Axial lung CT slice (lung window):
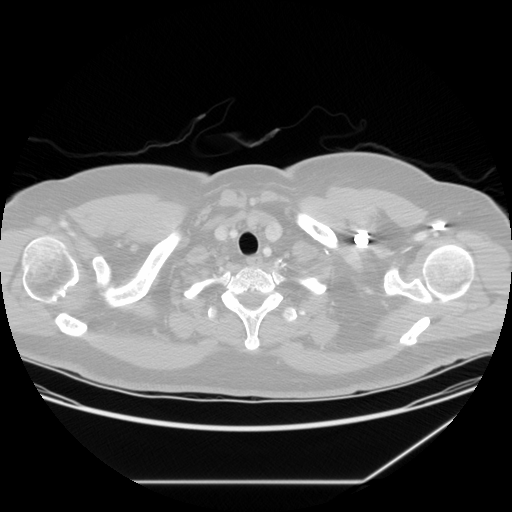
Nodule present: no